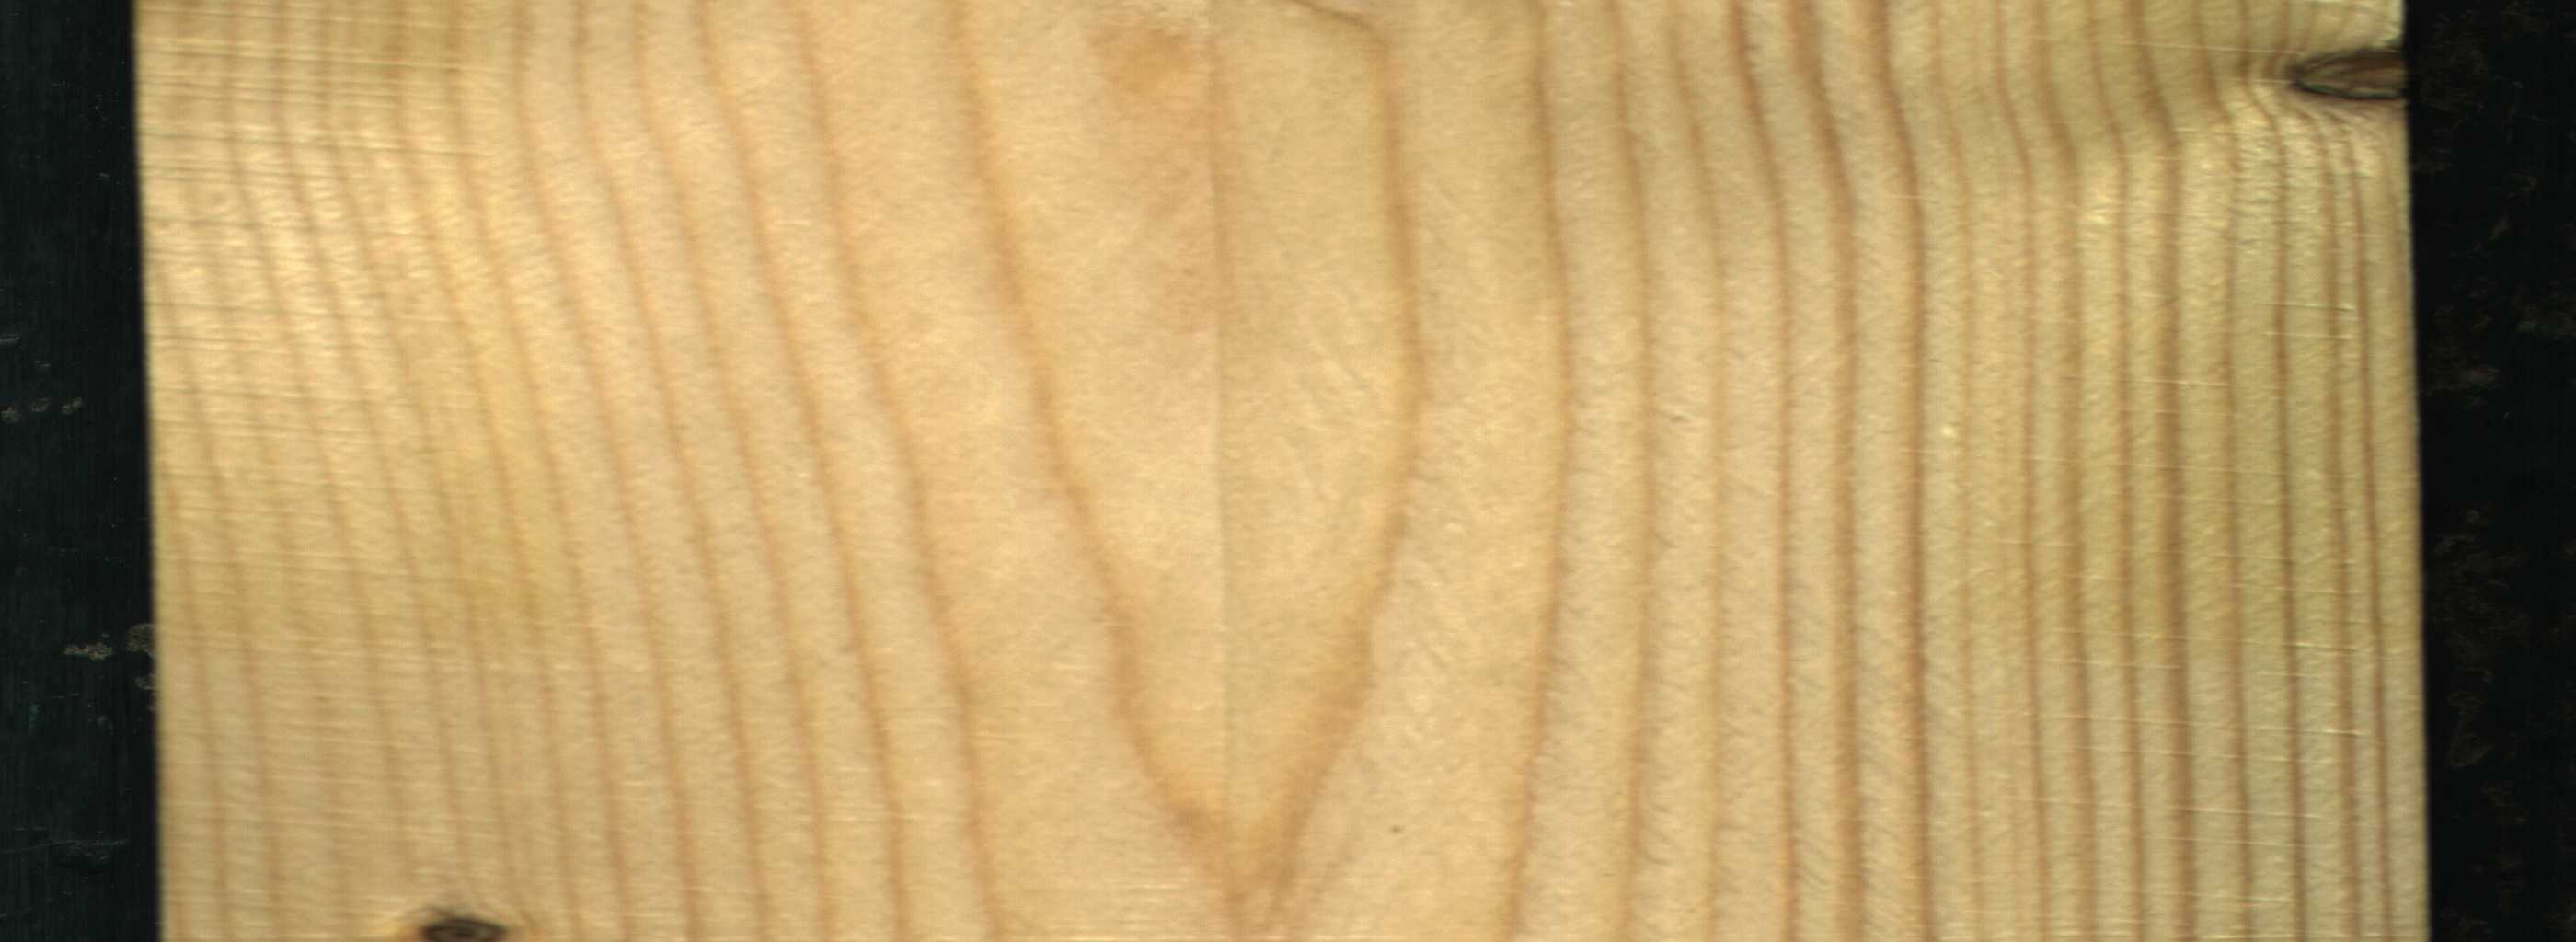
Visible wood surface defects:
Dead_Knot
Dead_Knot